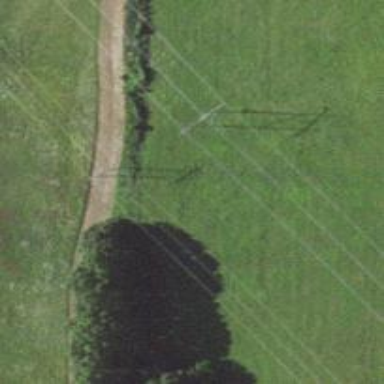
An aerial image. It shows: H-frame power tower with distinctive design.